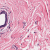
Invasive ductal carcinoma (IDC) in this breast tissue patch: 0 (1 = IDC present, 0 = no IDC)